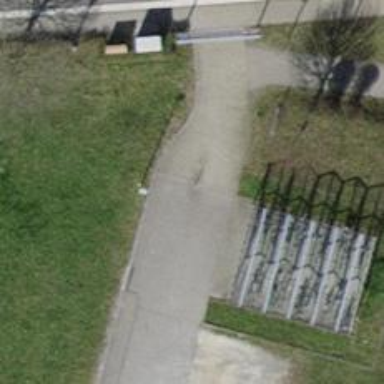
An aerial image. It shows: Bollard barrier.